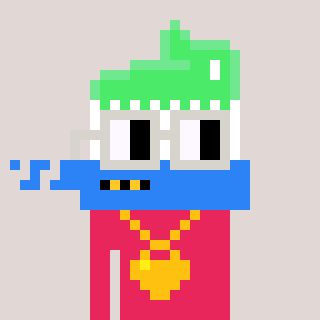
a pixel art character with square light gray glasses, a toothbrush-shaped head and a redpinkish-colored body on a warm background